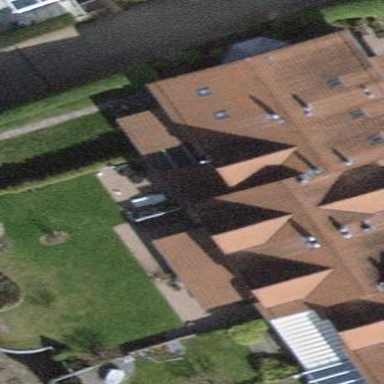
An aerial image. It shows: Simple house.